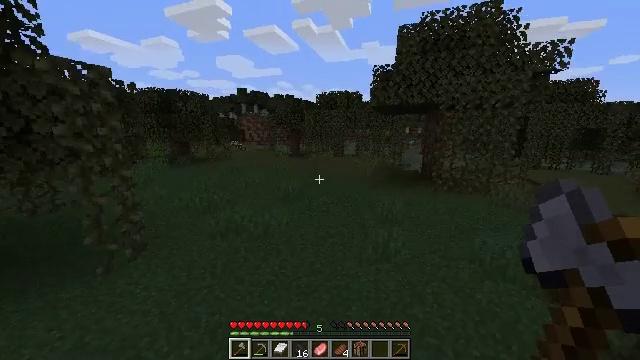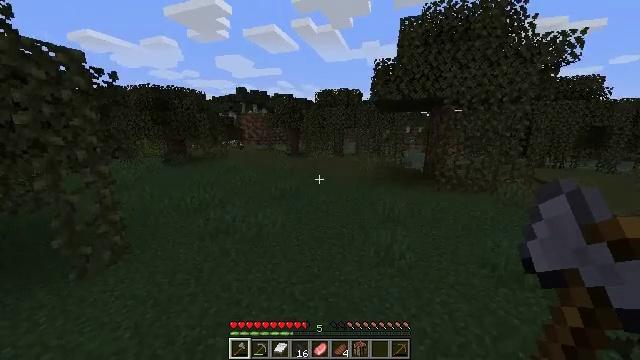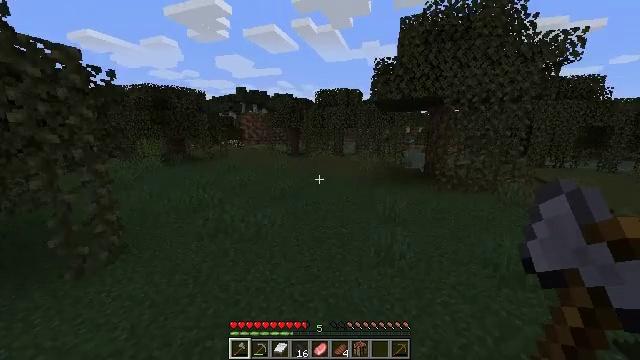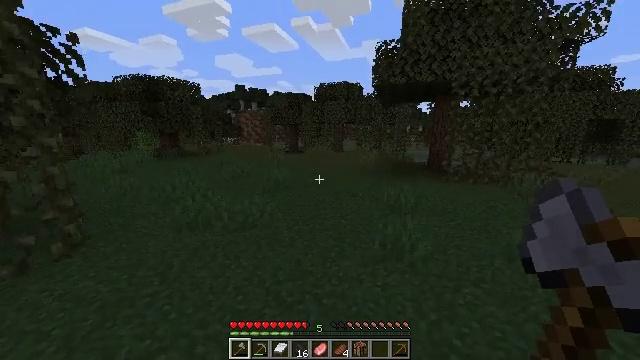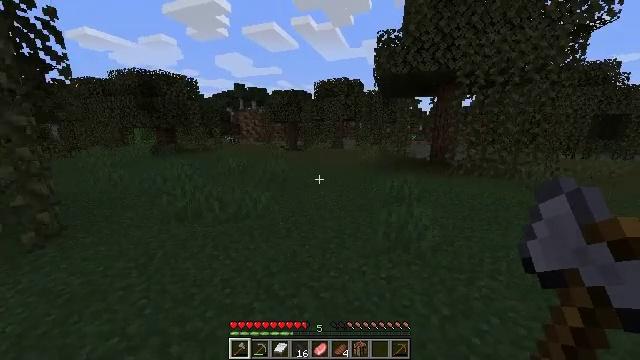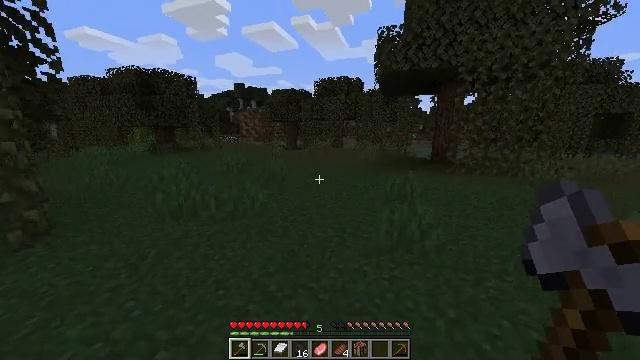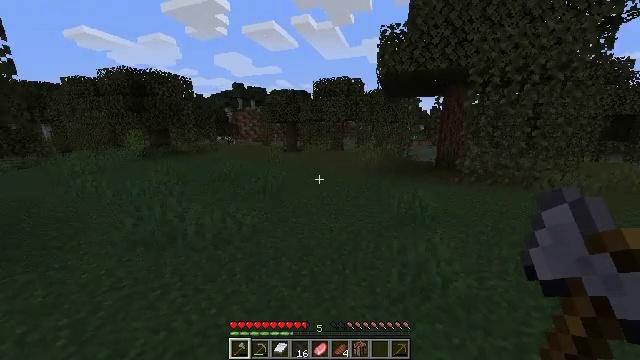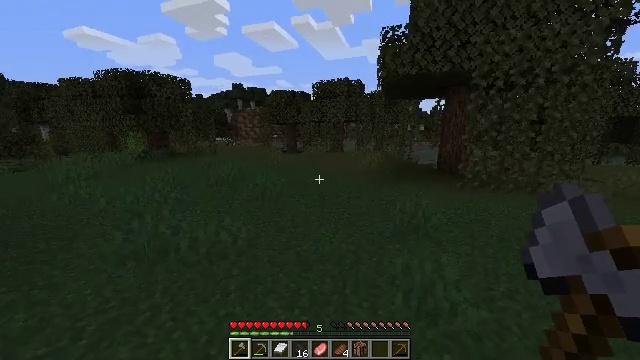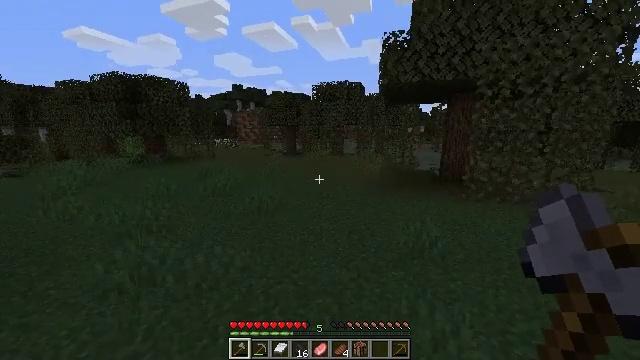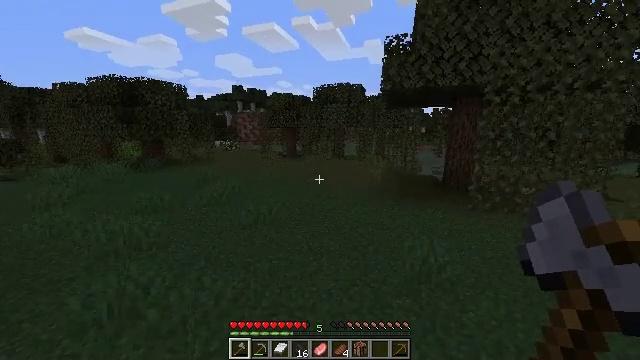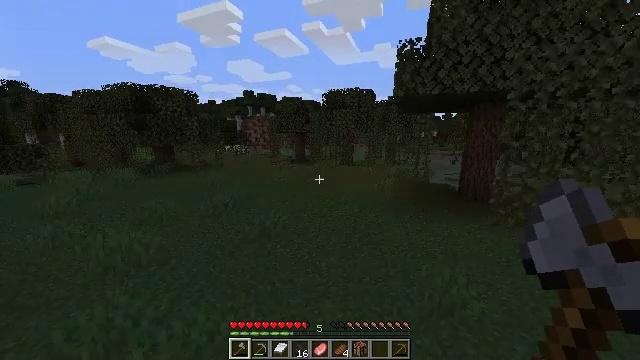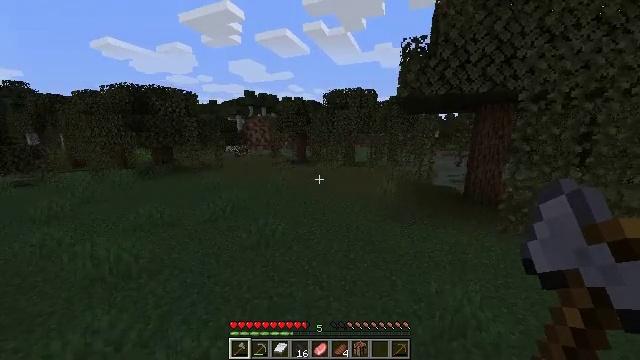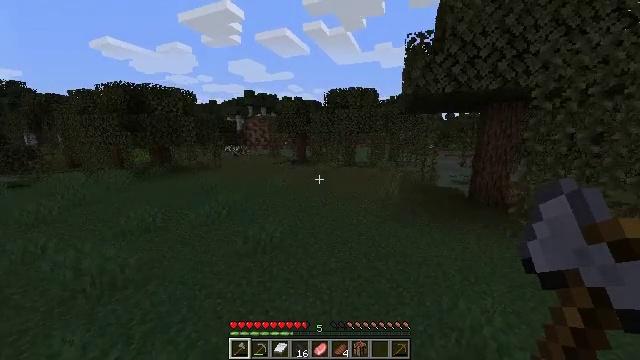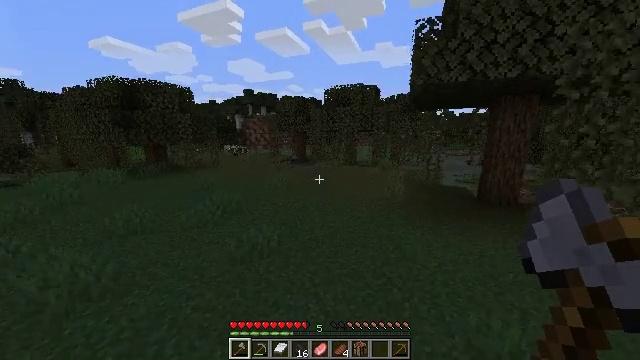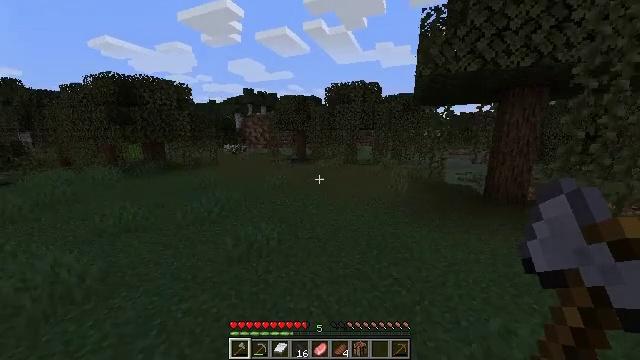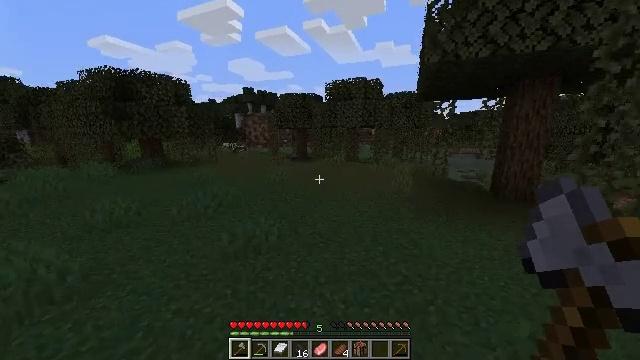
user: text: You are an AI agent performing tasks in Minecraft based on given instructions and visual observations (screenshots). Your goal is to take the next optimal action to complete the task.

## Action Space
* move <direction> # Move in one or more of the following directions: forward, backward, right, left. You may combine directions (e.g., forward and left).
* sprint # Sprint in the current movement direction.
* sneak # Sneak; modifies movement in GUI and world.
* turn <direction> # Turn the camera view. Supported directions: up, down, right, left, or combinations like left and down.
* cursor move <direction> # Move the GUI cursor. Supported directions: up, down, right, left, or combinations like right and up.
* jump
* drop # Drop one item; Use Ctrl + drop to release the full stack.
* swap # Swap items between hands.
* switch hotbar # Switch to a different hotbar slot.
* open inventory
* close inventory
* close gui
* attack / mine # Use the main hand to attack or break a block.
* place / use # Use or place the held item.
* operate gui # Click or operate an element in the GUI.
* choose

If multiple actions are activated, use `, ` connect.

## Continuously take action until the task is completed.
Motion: motion action
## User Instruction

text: Cut down the sugar cane stalks.
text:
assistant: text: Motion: move forward, sprint, jump
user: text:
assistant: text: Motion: move forward, sprint, jump
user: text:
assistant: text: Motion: move forward, sprint, jump
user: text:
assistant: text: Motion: move forward, sprint, jump
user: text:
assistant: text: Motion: move forward, sprint, jump
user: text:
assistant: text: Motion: move forward, sprint, jump
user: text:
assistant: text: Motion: move forward, sprint, jump
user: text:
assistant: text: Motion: move forward, sprint, jump
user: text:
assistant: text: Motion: move forward, sprint, jump
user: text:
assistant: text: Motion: move forward and move left, sprint, turn left, jump
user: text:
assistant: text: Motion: move forward and move left, sprint, jump
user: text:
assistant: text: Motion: move forward and move left, sprint, jump
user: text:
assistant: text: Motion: move forward and move left, sprint, jump
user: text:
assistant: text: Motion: move forward and move left, sprint, jump
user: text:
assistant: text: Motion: move forward and move left, sprint, jump
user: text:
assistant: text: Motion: move forward, sprint, jump
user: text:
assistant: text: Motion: move forward, sprint, jump
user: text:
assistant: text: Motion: move forward, sprint, turn left, jump
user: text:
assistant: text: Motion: move forward, sprint, turn left and up, jump
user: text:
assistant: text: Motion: move forward, sprint, turn left, jump
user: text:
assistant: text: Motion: move forward, sprint, turn left, jump
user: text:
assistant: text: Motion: move forward, sprint, jump
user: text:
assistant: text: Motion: move forward, sprint, jump
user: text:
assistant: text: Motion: move forward, sprint, jump
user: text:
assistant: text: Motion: move forward, sprint, jump
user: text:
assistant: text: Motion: move forward, sprint, jump
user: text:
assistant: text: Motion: move forward, sprint, jump
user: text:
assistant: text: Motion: move forward, sprint, jump
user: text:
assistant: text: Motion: move forward, sprint, jump
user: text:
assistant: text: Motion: move forward, sprint, jump